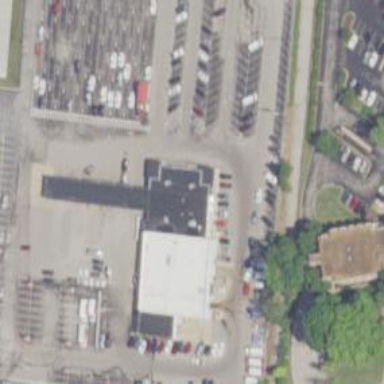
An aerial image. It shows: Car rental facility.